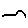
Label: car